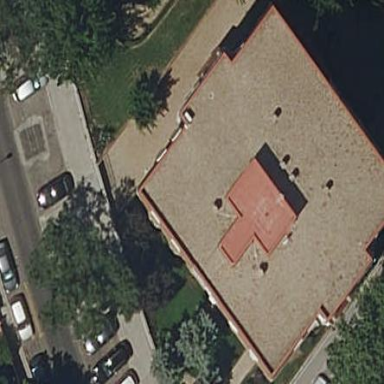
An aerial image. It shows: View of apartment building.